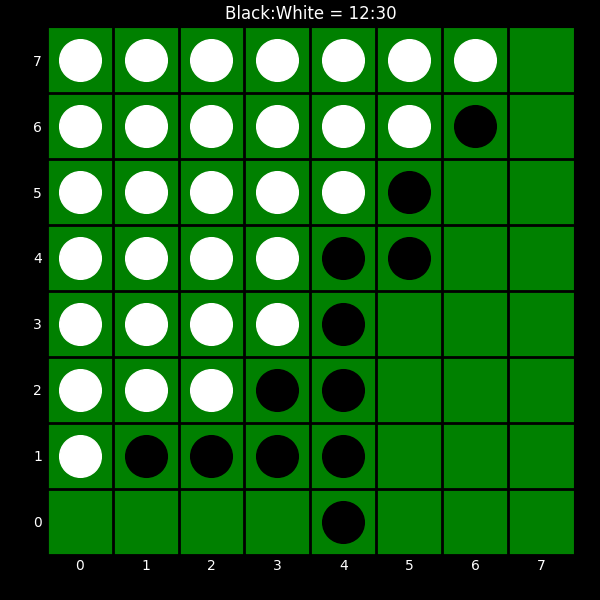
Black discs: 12
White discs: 30